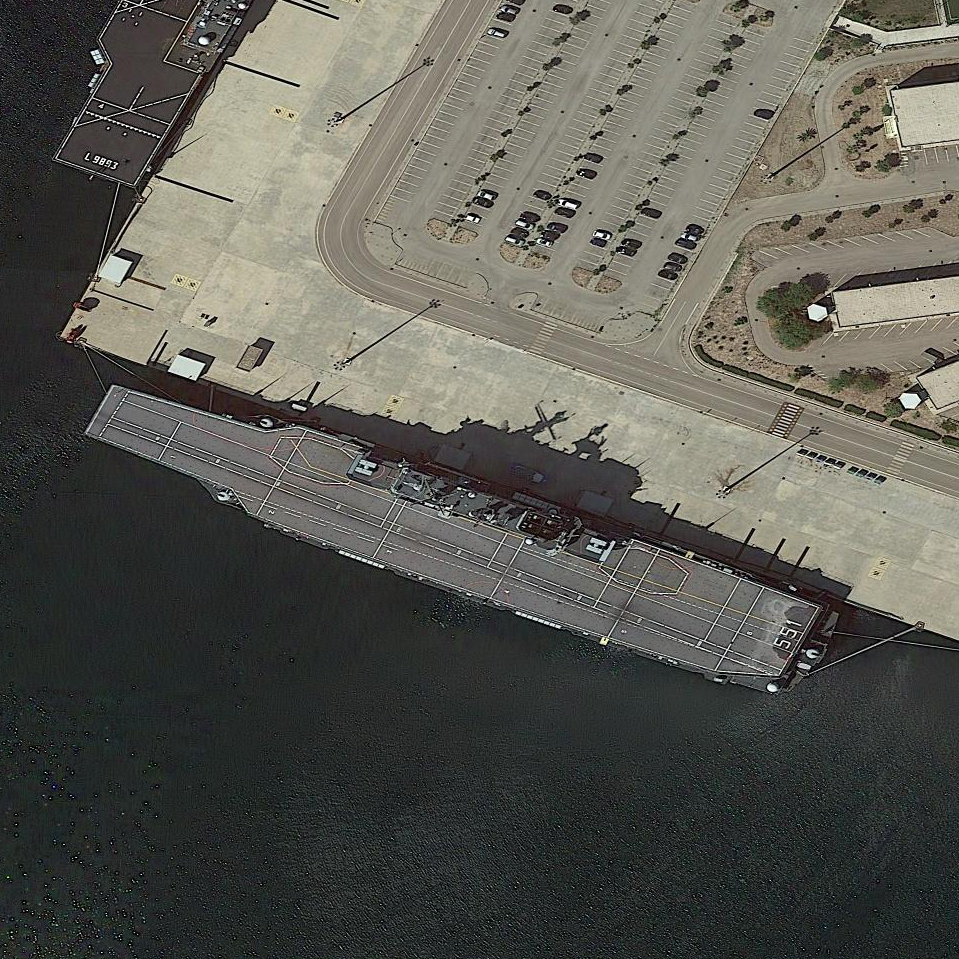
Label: aircraft_carrier